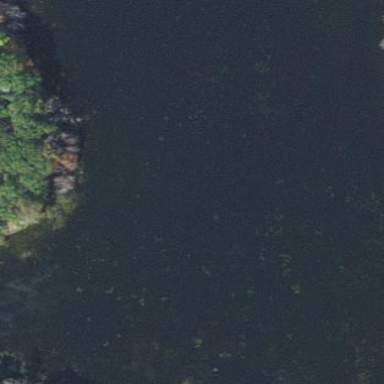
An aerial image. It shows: Lake with natural water.